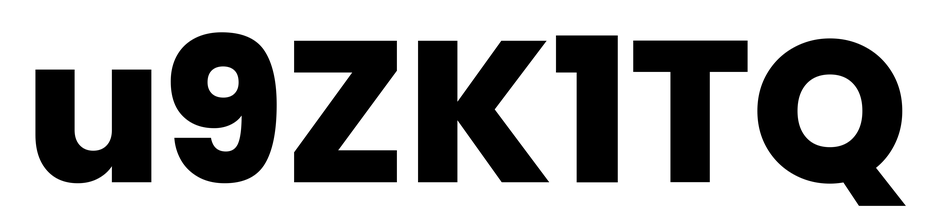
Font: Poppins-ExtraBold